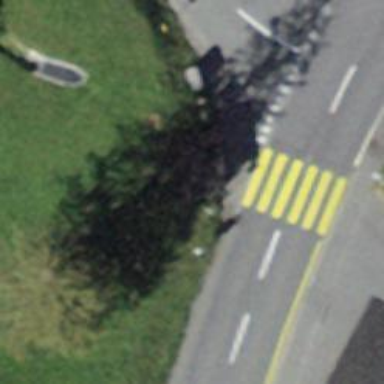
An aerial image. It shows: Speed display on the road.